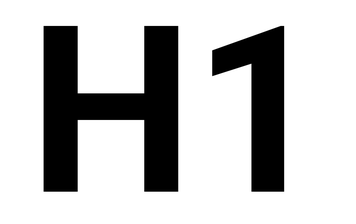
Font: Roboto_Bold